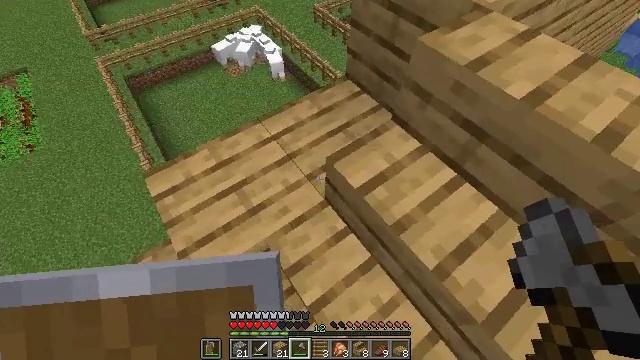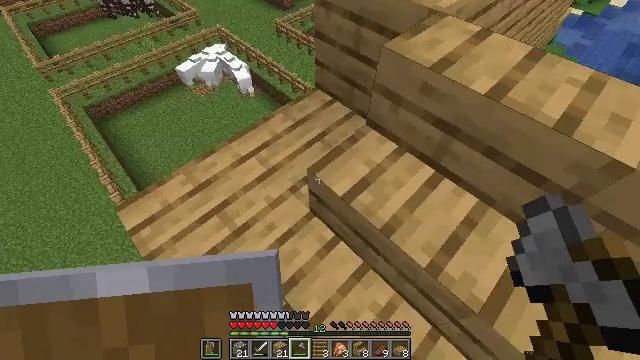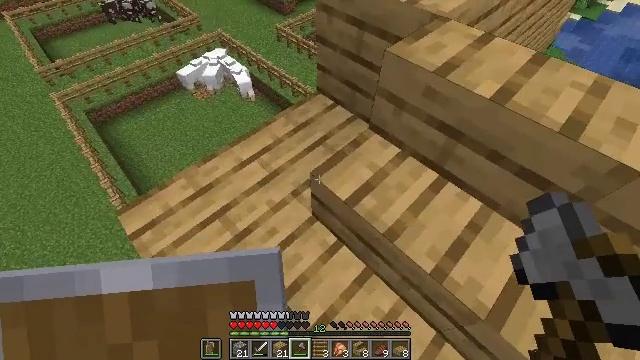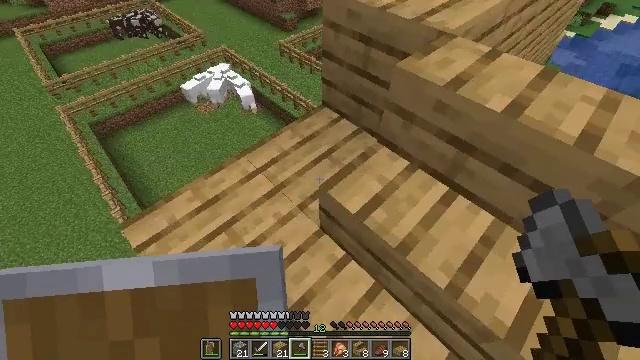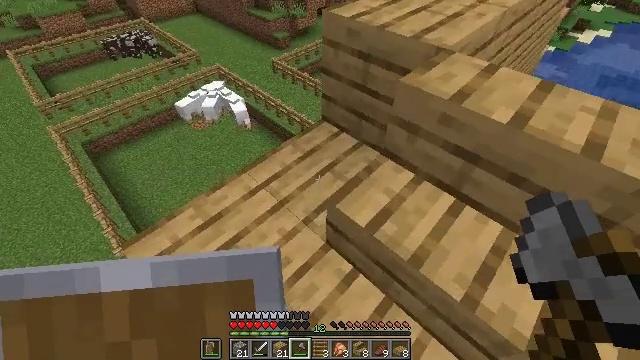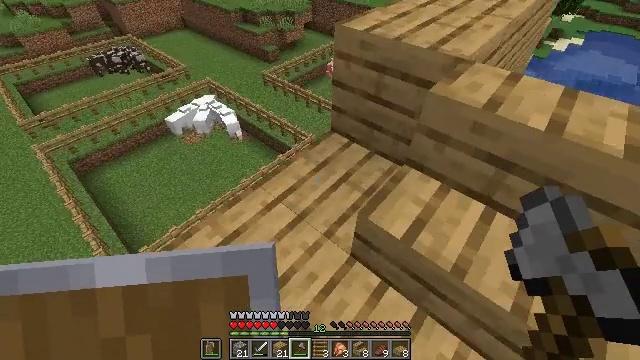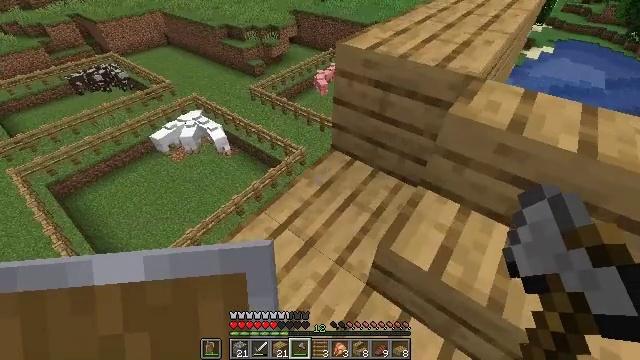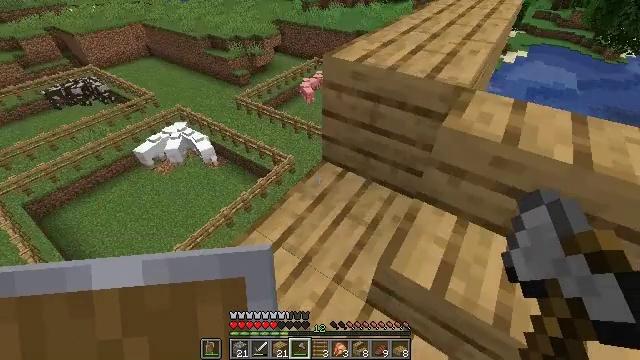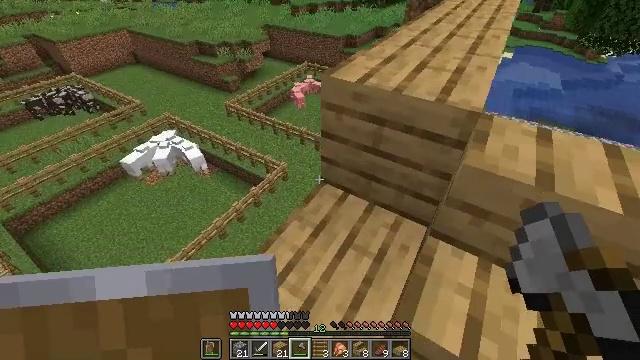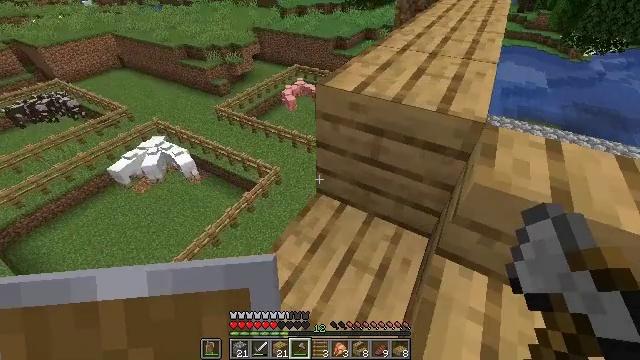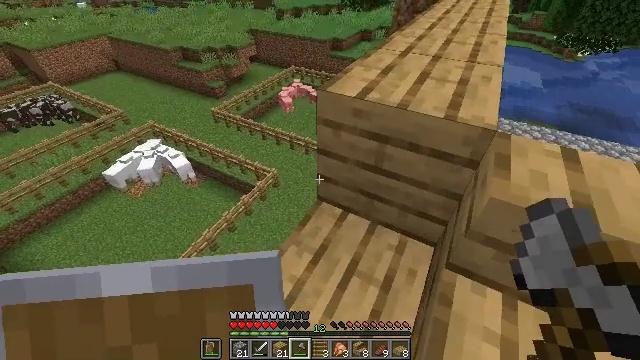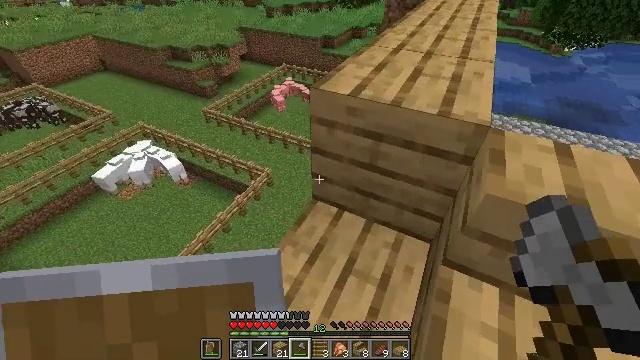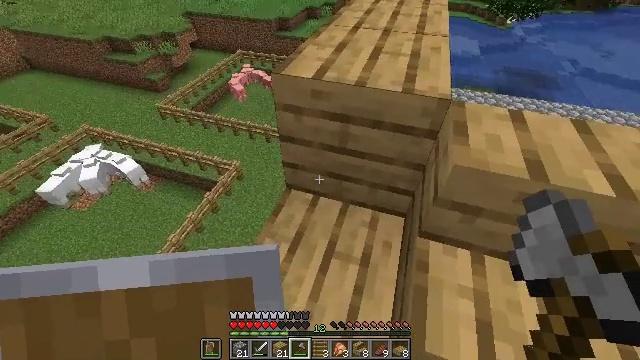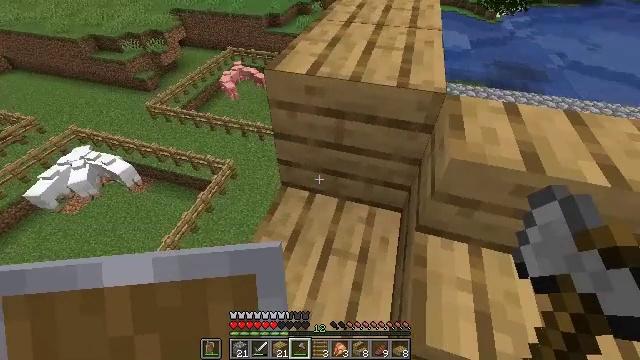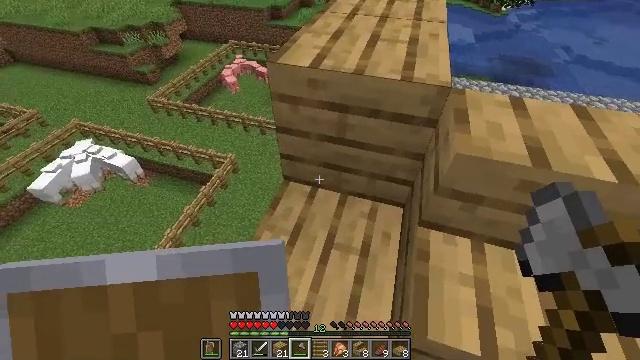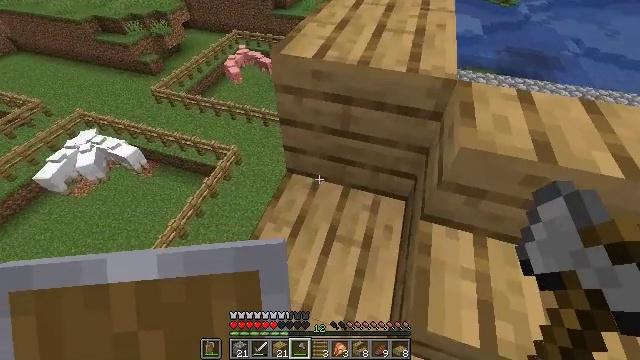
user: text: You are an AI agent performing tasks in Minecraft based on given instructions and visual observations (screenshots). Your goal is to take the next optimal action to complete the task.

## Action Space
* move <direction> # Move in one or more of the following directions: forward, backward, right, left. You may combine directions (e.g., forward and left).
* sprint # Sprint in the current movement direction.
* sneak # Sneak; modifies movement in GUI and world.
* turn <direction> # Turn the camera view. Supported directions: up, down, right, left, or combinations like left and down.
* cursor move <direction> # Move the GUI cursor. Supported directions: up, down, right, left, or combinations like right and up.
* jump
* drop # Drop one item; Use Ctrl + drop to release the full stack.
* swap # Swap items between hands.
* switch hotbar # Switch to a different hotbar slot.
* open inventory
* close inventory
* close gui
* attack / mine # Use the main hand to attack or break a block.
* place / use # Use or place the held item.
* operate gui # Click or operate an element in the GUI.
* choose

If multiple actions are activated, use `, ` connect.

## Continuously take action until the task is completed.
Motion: motion action
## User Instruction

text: Collect the oak planks from the structure.
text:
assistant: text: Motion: turn right and up
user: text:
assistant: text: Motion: no_op
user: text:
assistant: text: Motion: move left, turn up
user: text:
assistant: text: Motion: move left, turn right and up
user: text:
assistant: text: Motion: move forward and move left, turn right and up
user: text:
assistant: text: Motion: move forward, turn right and up
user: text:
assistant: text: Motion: move forward, turn right and up
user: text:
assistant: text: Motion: move forward, turn right
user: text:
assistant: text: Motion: turn right
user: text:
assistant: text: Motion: no_op
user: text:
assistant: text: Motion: turn right
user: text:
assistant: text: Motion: turn right and down
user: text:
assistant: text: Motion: turn right
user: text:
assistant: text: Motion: turn down
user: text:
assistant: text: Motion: turn down
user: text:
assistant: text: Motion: no_op
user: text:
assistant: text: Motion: move back
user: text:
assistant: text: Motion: move back
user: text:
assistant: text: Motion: move back
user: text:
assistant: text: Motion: no_op
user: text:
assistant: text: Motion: no_op
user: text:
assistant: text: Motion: no_op
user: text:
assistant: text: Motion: no_op
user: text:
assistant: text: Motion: no_op
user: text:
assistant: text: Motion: no_op
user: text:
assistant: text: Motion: turn left and up
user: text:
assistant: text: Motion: turn left and up
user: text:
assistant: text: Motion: turn up
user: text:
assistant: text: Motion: no_op
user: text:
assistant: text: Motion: turn up